Question: In my WatchKit project I have an image and I want to execute a method as its animation started by 'startAnimatingWithImagesInRange' is done. As Xcode prompts there exists an 'animationDidStop' method in 'WKInterfaceImage'.

Though, I cannot find it in <URL> and this disappoints me. So, is it a bug or it is not and how do I use the method? Or should I perform some workaround using 'NSTimer'?
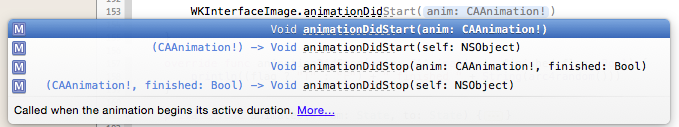
Answer: I think you found a bug in Xcode. As you noted, the documentation does not show that 'WKInterfaceImage' conforms to 'CAAnimation' or its delegates. Here's a little test I did in a playground to confirm that this is an issue:
'''
// Documented Methods
WKInterfaceImage.instancesRespondToSelector(Selector("startAnimating")) // returns true
WKInterfaceImage.instancesRespondToSelector(Selector("stopAnimating")) // returns true
// Undoscumented Methods
WKInterfaceImage.instancesRespondToSelector(Selector("animationDidStart:")) // returns false
WKInterfaceImage.instancesRespondToSelector(Selector("animationDidStop:")) // returns false
'''
So, even though it autocompletes, I don't think those methods will be hit, as WatchKit did not ship with 'CAAnimation' support or an alternative to 'CAAnimation'.
There is a 'stopAnimation' method on 'WKInterfaceImage':
<URL>